Interaction volume radius: 10 \u00c5
Interaction volume height: 25 \u00c5
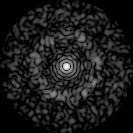
Disorder parameter: 0.819